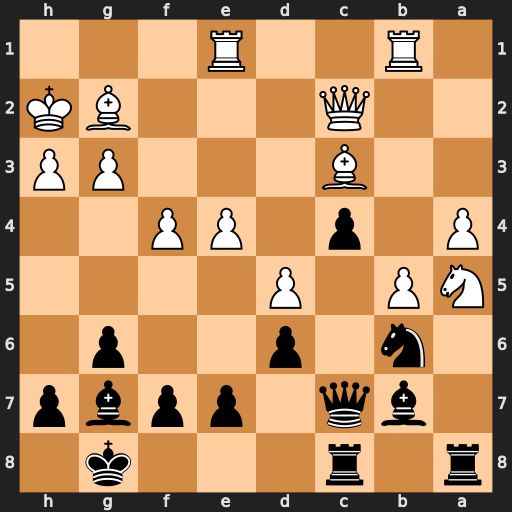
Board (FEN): r1r3k1/1bq1ppbp/1n1p2p1/NP1P4/P1p1PP2/2B3PP/2Q3BK/1R2R3
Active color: b
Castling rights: -
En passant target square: -
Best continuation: Bxc3 Qxc3 Nxa4